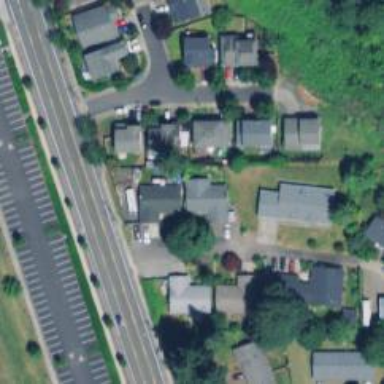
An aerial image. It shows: Living street.